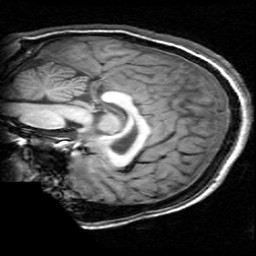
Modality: T1w
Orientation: sagittal
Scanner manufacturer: ge
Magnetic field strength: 3 T
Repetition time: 0.009036 s
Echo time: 0.00184 s